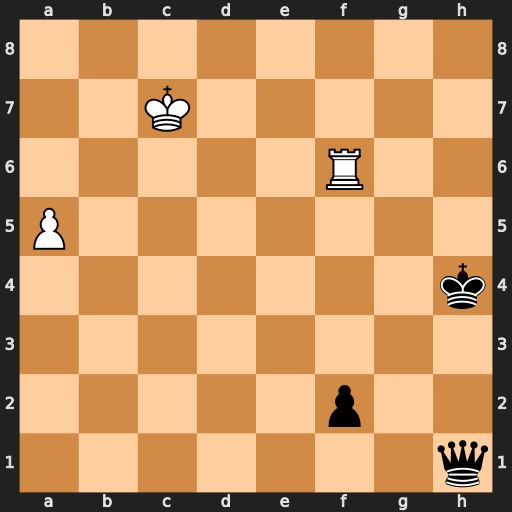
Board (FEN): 8/2K5/5R2/P7/7k/8/5p2/7q
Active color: w
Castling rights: -
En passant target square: -
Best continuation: Rh6+ Kg4 Rxh1